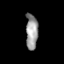
Tissue: prostate
Cell type: T cells
Senescence score: 0.3589
Nuclear area (px): 417
Mean DAPI intensity: 154.52